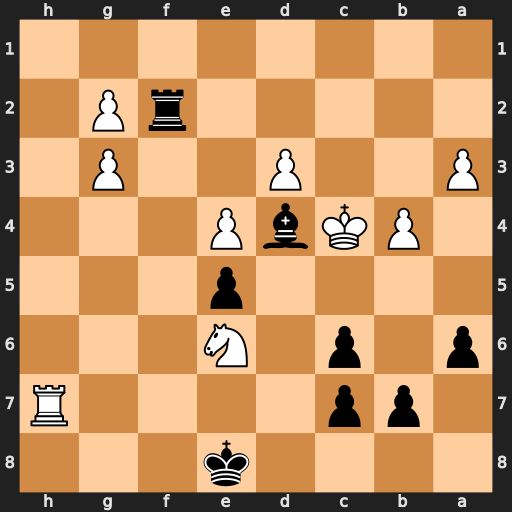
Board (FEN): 4k3/1pp4R/p1p1N3/4p3/1PKbP3/P2P2P1/5rP1/8
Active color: b
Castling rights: -
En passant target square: -
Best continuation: b5+ Kb3 Rb2#